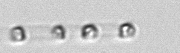
Label: Skeletonema